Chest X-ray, PA view. Patient: 60 years old, sex F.
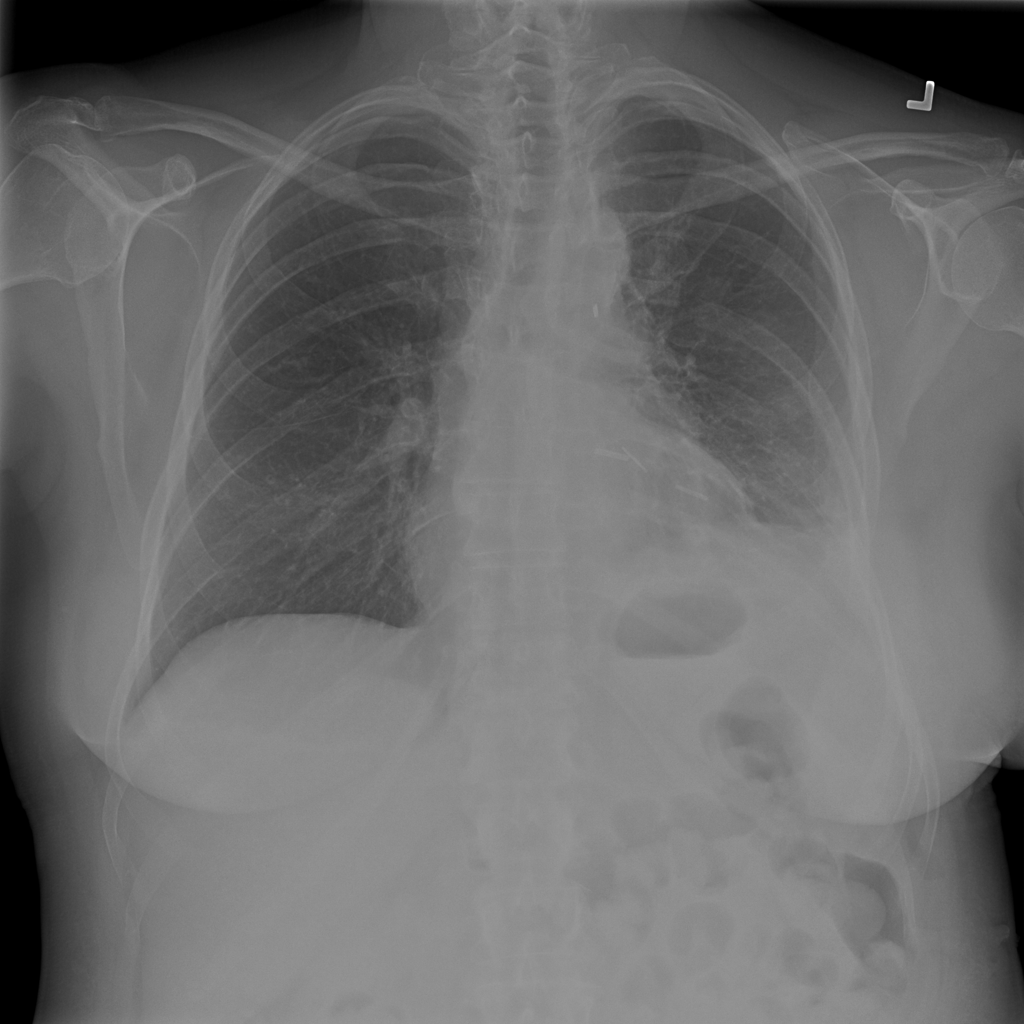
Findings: Atelectasis, Consolidation